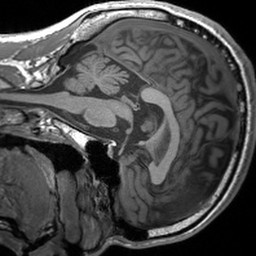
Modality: T1w
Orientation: sagittal
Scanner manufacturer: siemens
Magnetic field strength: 3 T
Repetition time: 1.54 s
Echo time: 0.00234 s